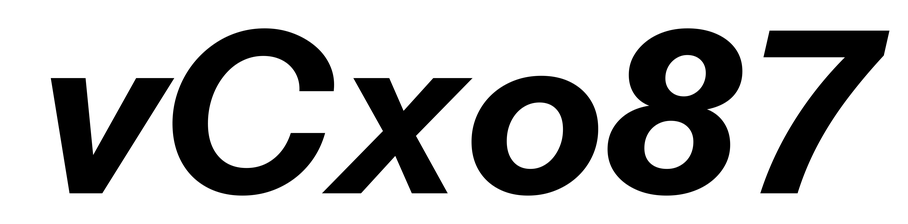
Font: InstrumentSans-Italic_Bold_Italic